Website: walmart
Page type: address-validator
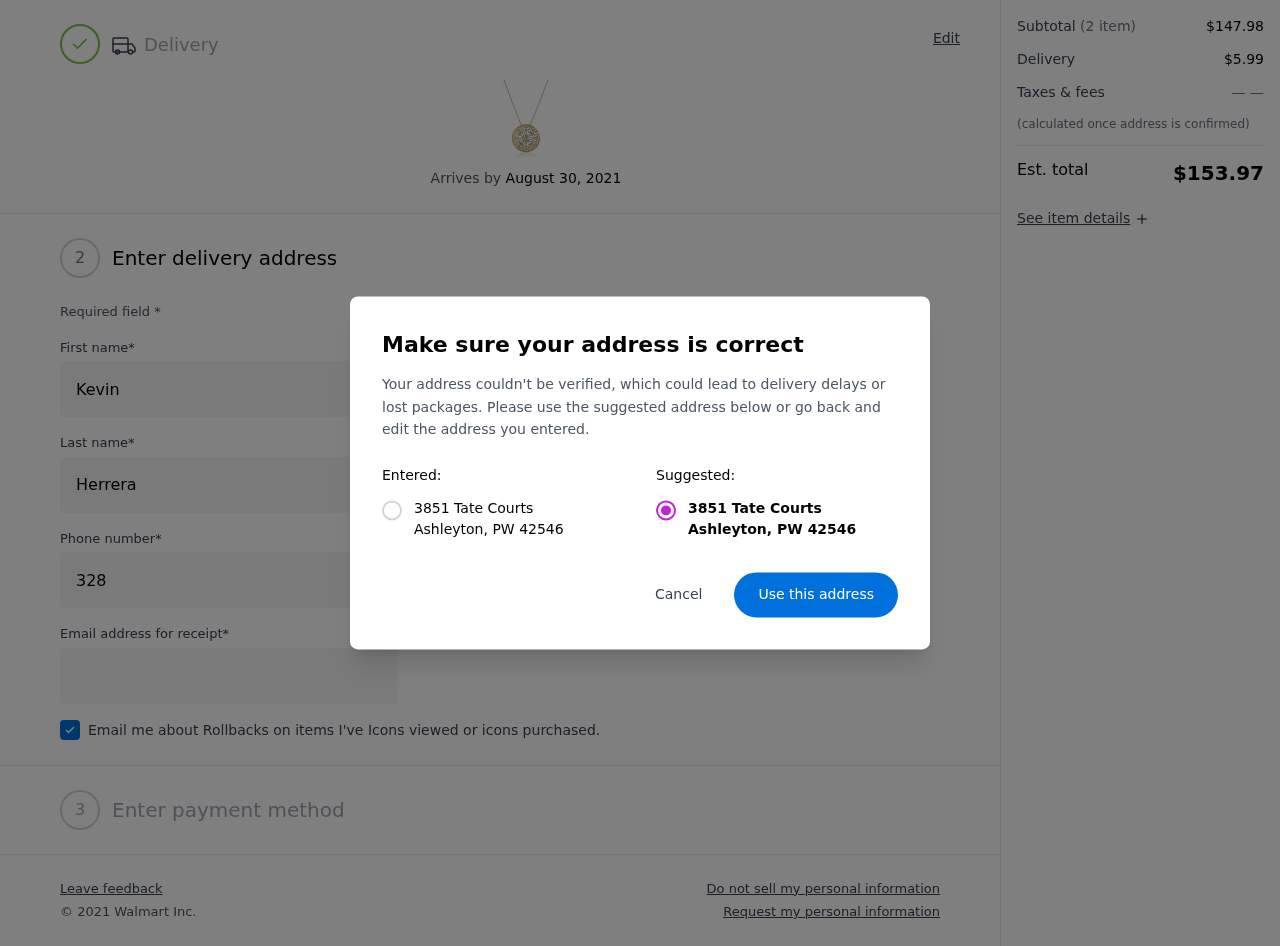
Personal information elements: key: PII_CITY
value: Ashleyton
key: PII_POSTCODE
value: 42546
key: PII_STATE_ABBR
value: PW
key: PII_STREET
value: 3851 Tate Courts
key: PII_FIRSTNAME
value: Kevin
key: PII_LASTNAME
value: Herrera
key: PII_STREET2
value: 21681 Cindy Square Suite 691
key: PII_PHONE
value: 3289315065
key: PII_EMAIL
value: kherrera@gmail.com
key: PII_STATE
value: PW
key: PII_POSTCODE_FULL
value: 42546
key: PII_POSTCODE_NUMERIC
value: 42546
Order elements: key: ORDER_DELIVERY_DATE
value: August 30, 2021
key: ORDER_SUBTOTAL
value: $147.98
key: ORDER_SHIPPING_COST
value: $5.99
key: ORDER_TOTAL
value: $153.97